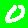
Digit: 0